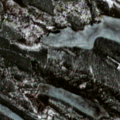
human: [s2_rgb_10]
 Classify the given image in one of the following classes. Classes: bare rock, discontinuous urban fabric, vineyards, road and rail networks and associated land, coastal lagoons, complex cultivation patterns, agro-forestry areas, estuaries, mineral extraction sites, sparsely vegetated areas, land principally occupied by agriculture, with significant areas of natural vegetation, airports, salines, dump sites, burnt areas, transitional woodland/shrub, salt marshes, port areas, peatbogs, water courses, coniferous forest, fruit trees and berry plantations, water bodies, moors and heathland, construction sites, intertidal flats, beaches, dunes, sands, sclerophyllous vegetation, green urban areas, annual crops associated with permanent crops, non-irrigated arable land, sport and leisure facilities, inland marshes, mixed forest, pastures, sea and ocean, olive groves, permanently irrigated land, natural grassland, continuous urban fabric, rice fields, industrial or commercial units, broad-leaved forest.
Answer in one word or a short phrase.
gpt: coniferous forest, transitional woodland/shrub, water bodies